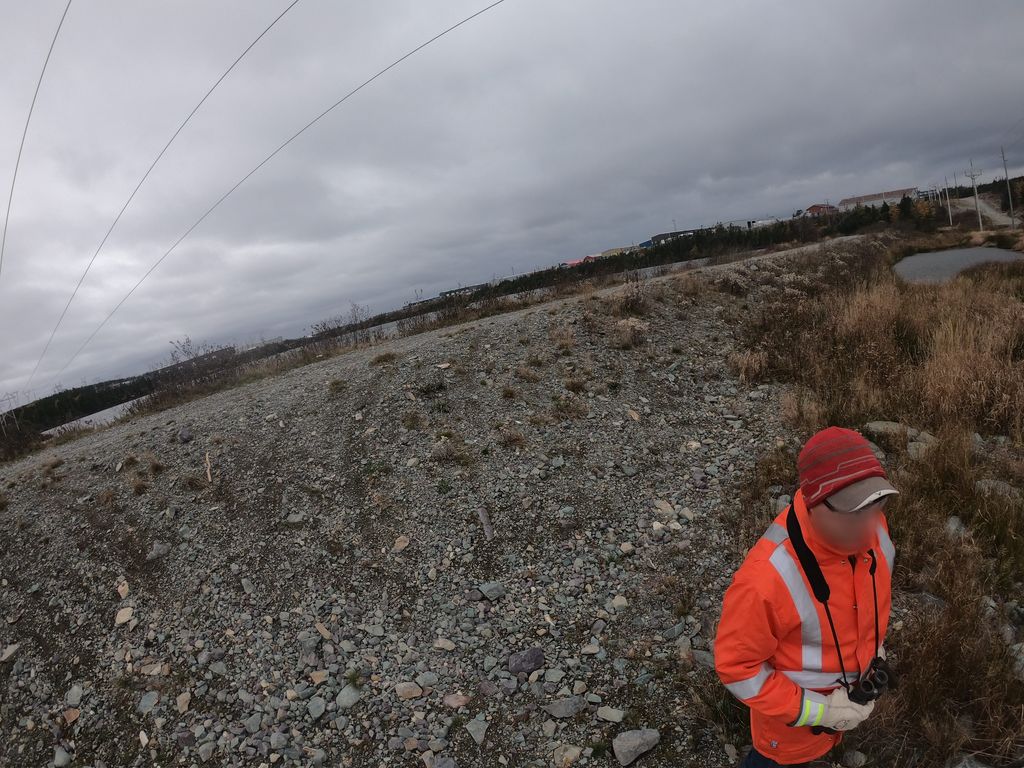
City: st_johns